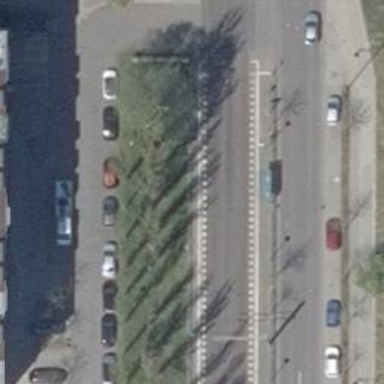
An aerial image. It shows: Tram stop.